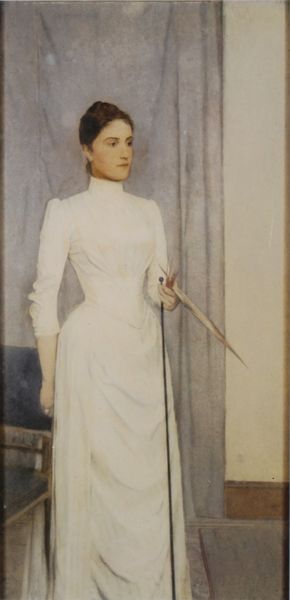
Titel: Portrait de Madeleine Mabille
Künstler: Fernand Khnopff
Standort: Barvaux
Institution: (Privatbesitz)
Schlagwörter: blau, dunkel, feder, gemälde, hand, vogel, weiß, aquarell, blume, braun, fenster, finger, frau, frisur, grau, haar, hell, hintergrund, holz, hut, kleid, licht, marmor, nase, ohr, profil, raum, schwarz, stirn, stuhl, stühle, tisch, zimmer, blick, dame, malerei, rock, jung, wand, arm, arme, augen, blass, falten, gesicht, halten, kragen, lang, mensch, messer, sockel, stehen, ärmel, bildnis, blicken, hände, portrait, porträt, vorhang, öl, schlank, boden, figur, haare, interieur, schnur, stehend, stoff, pflanze, brünett, england, kinn, rechts, schultern, schön, traurig, zart, stock, taille, dutt, papier, lehne, schnabel, stab, leine, farben, farbe, weis, bank, braut, dunkelblau, falte, gardine, jugendstil, spitz, steif, ernst, schmal, streng, um 1900, robe, faltenwurf, hochsteckfrisur, stola, geschlossen, gestalt, foto, tusche, helligkeit, links, seil, hinten, waffe, bürgertum, leinwand, stehkragen, senkrecht, halbprofil, hüfte, rollkragen, stange, gerafft, vorhand, frauenporträt, khnopff, geometrie, sezession, korsage, sense, rückwand, vorne, stick, zimme, gerte, drappierung, spieß, hochgeschlossen, langärmlig, gesllschaft, gesellschaftskleid, corhang, weeiss, tisch7, dame in weiß, roöölragen, stehkragenb, schlank haare, #schlank